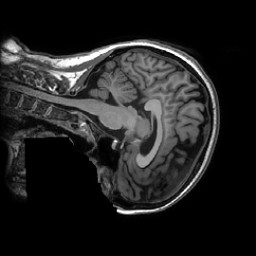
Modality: T1w
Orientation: sagittal
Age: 34
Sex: female
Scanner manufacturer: ge
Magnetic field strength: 3 T
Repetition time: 0.007348 s
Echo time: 0.003036 s